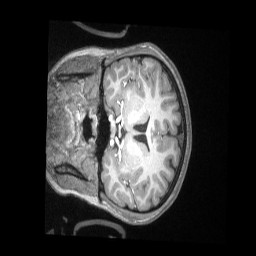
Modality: T1w
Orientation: coronal
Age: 15
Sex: female
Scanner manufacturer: siemens
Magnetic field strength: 3 T
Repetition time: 2.53 s
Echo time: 0.00174 s